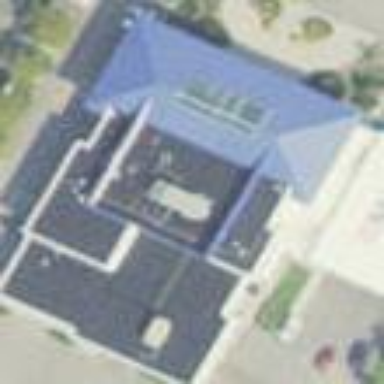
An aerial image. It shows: Commercial building with car shop.